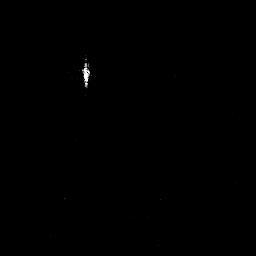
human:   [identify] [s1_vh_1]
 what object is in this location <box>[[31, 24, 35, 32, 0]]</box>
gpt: <ref>1 small ship at the top</ref>